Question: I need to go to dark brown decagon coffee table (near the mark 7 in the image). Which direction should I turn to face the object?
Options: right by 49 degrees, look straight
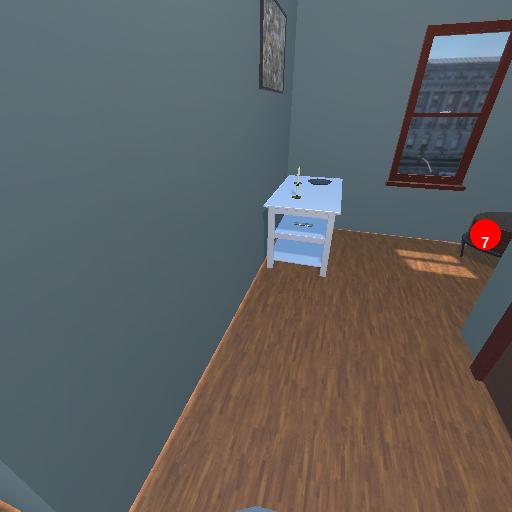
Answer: right by 49 degrees